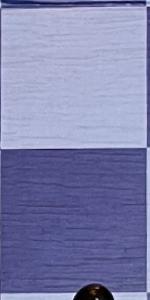
Label: Empty